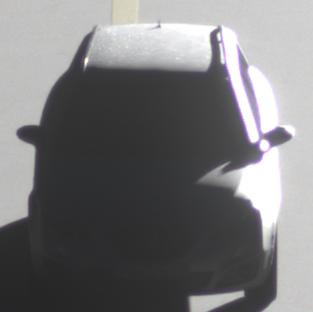
Make: SEAT
Model: Exeo ST 1.6
Detailed model: Exeo (3R) ST
Model produced from: 2010/05
Model produced until: 2010/08
Doors: 5
Color: white
Road condition: dry road
Daytime: sunrise or sunset
Contrast: high contrast